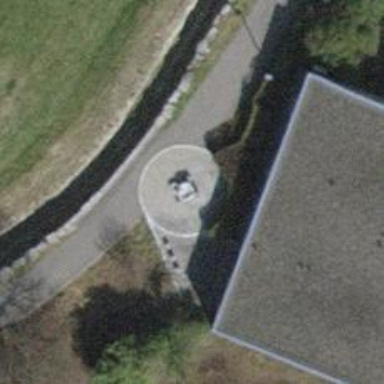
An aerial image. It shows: Fountain.